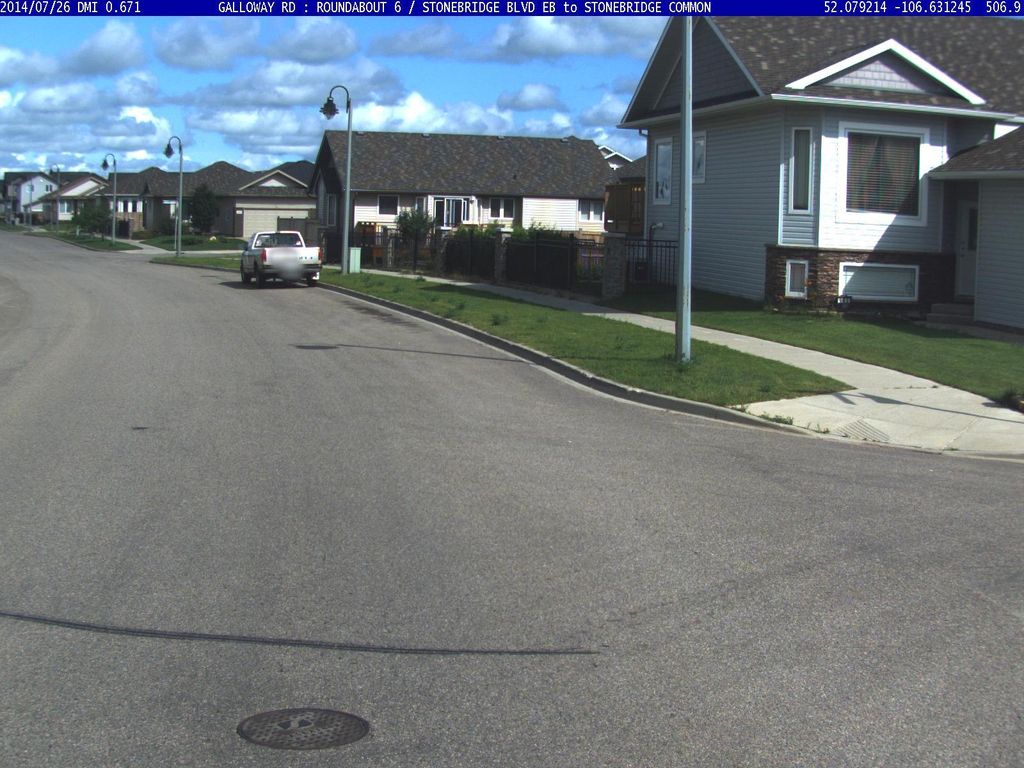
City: saskatoon